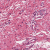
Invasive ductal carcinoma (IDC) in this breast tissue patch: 0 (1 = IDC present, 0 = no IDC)